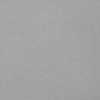
Label: dusty